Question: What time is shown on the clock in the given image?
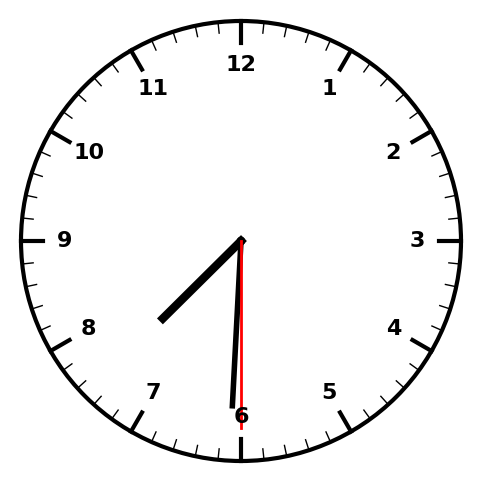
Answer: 07:30:30